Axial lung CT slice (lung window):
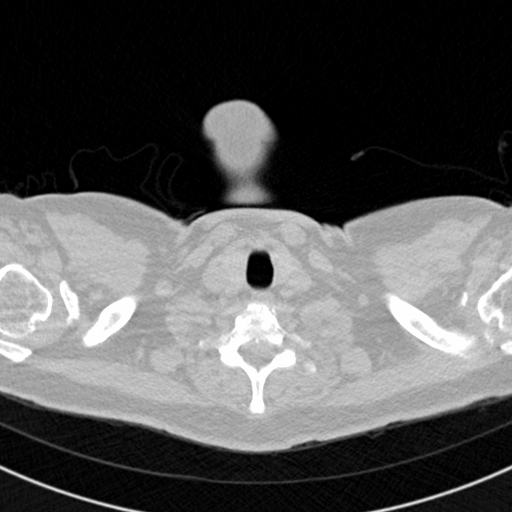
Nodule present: no